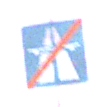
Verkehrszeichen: EndeAutbahn
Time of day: Dawn
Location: Outdoor (RoadRail)
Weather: Clear
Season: NotSpecified
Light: Natural